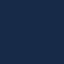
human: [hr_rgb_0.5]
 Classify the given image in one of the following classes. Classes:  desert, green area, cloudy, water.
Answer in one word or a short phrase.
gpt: water